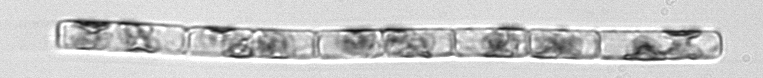
Label: Guinardia_delicatula